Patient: sex M, age 49
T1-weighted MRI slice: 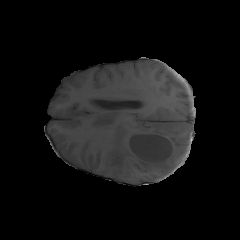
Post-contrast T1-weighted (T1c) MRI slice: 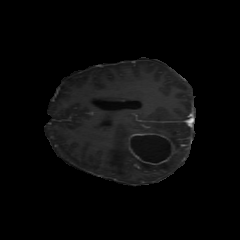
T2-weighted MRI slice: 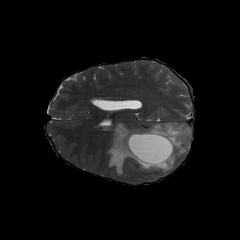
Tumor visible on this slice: yes
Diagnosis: Astrocytoma, IDH-mutant
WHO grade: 4